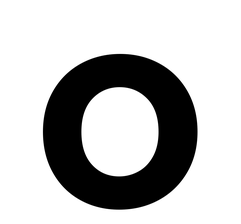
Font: Poppins-SemiBold